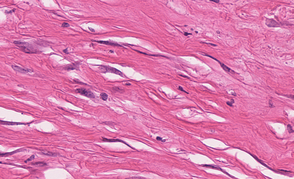
Tumor epithelial tissue: no
Tumor-associated stroma tissue: yes
Normal tissue: no